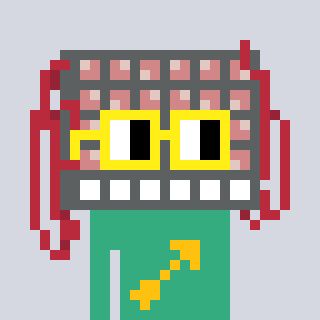
a pixel art character with square yellow glasses, a turing-shaped head and a teal-colored body on a cool background